Question: I'm trying to create a view which looks similar to the "blue dot" in the maps app. Adding the center dot is easy, but I'm interested in

'''
if(self.blueDot == nil)
{
self.blueDot = [[UIImageView alloc] initWithFrame:CGRectMake(0,0,30,30)];
self.blueDot.backgroundColor = [UIColor blueColor];
self.blueDot.layer.cornerRadius = self.blueDot.bounds.size.width/2.0;
self.blueDot.layer.borderColor =[UIColor whiteColor].CGColor;
self.blueDot.layer.borderWidth = 4;
self.blueDot.userInteractionEnabled = NO;
}
if(self.blueDot.superview == nil)
{
[self.mapImitationView addSubview:self.blueDot];
}
'''
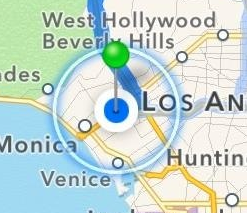
Answer: I've done this in some open source code which might be useful. But first, it's not clear in your question which element you are talking about. There is:
1. The user location dot (I call it userLocation). The blue & white dot in your image.
2. The indicator of GPS accuracy (I call it accuracyCircleAnnotation). You don't have this in your image.
3. The pulsing indicator, which shows once the accuracy is high enough to help highlight the user (I call it trackingHaloAnnotation). This is the blue & white halo in your image, however that image is from iOS 6 and prior.
You can see all of these in the 'RMMapView' class, complete with animations, here in particular:
- Accuracy circle: <URL>
Only note here is due to the framework it was built in, it was done with 'CALayer' instead of directly with 'UIView'.
You can find the resources that Apple uses here, extracted from MapKit with <URL>:
<URL>
Hope this helps.